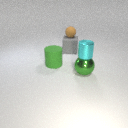
large gray rubber cube to the right of large green rubber cylinder